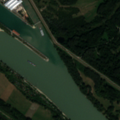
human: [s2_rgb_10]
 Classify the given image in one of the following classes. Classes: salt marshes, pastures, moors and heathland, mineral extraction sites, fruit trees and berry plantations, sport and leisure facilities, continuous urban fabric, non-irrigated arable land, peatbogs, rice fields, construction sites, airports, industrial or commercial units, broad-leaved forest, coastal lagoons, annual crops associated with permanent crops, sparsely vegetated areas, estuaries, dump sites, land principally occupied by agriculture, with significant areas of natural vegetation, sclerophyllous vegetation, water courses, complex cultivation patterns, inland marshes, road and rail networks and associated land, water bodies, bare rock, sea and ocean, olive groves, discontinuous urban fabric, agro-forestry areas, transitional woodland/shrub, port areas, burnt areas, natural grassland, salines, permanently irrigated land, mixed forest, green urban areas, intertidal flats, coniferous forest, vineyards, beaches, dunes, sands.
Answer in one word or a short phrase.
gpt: port areas, green urban areas, pastures, land principally occupied by agriculture, with significant areas of natural vegetation, broad-leaved forest, water courses, water bodies